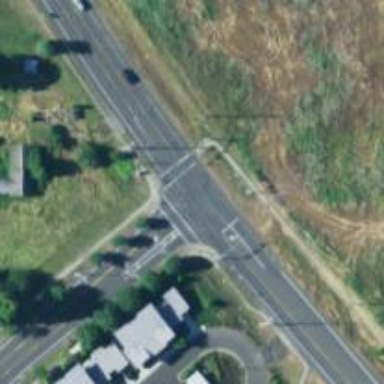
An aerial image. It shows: Solid stop line on the road.